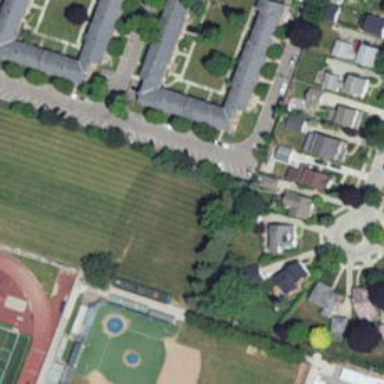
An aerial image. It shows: Tennis court on pitch.